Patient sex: M
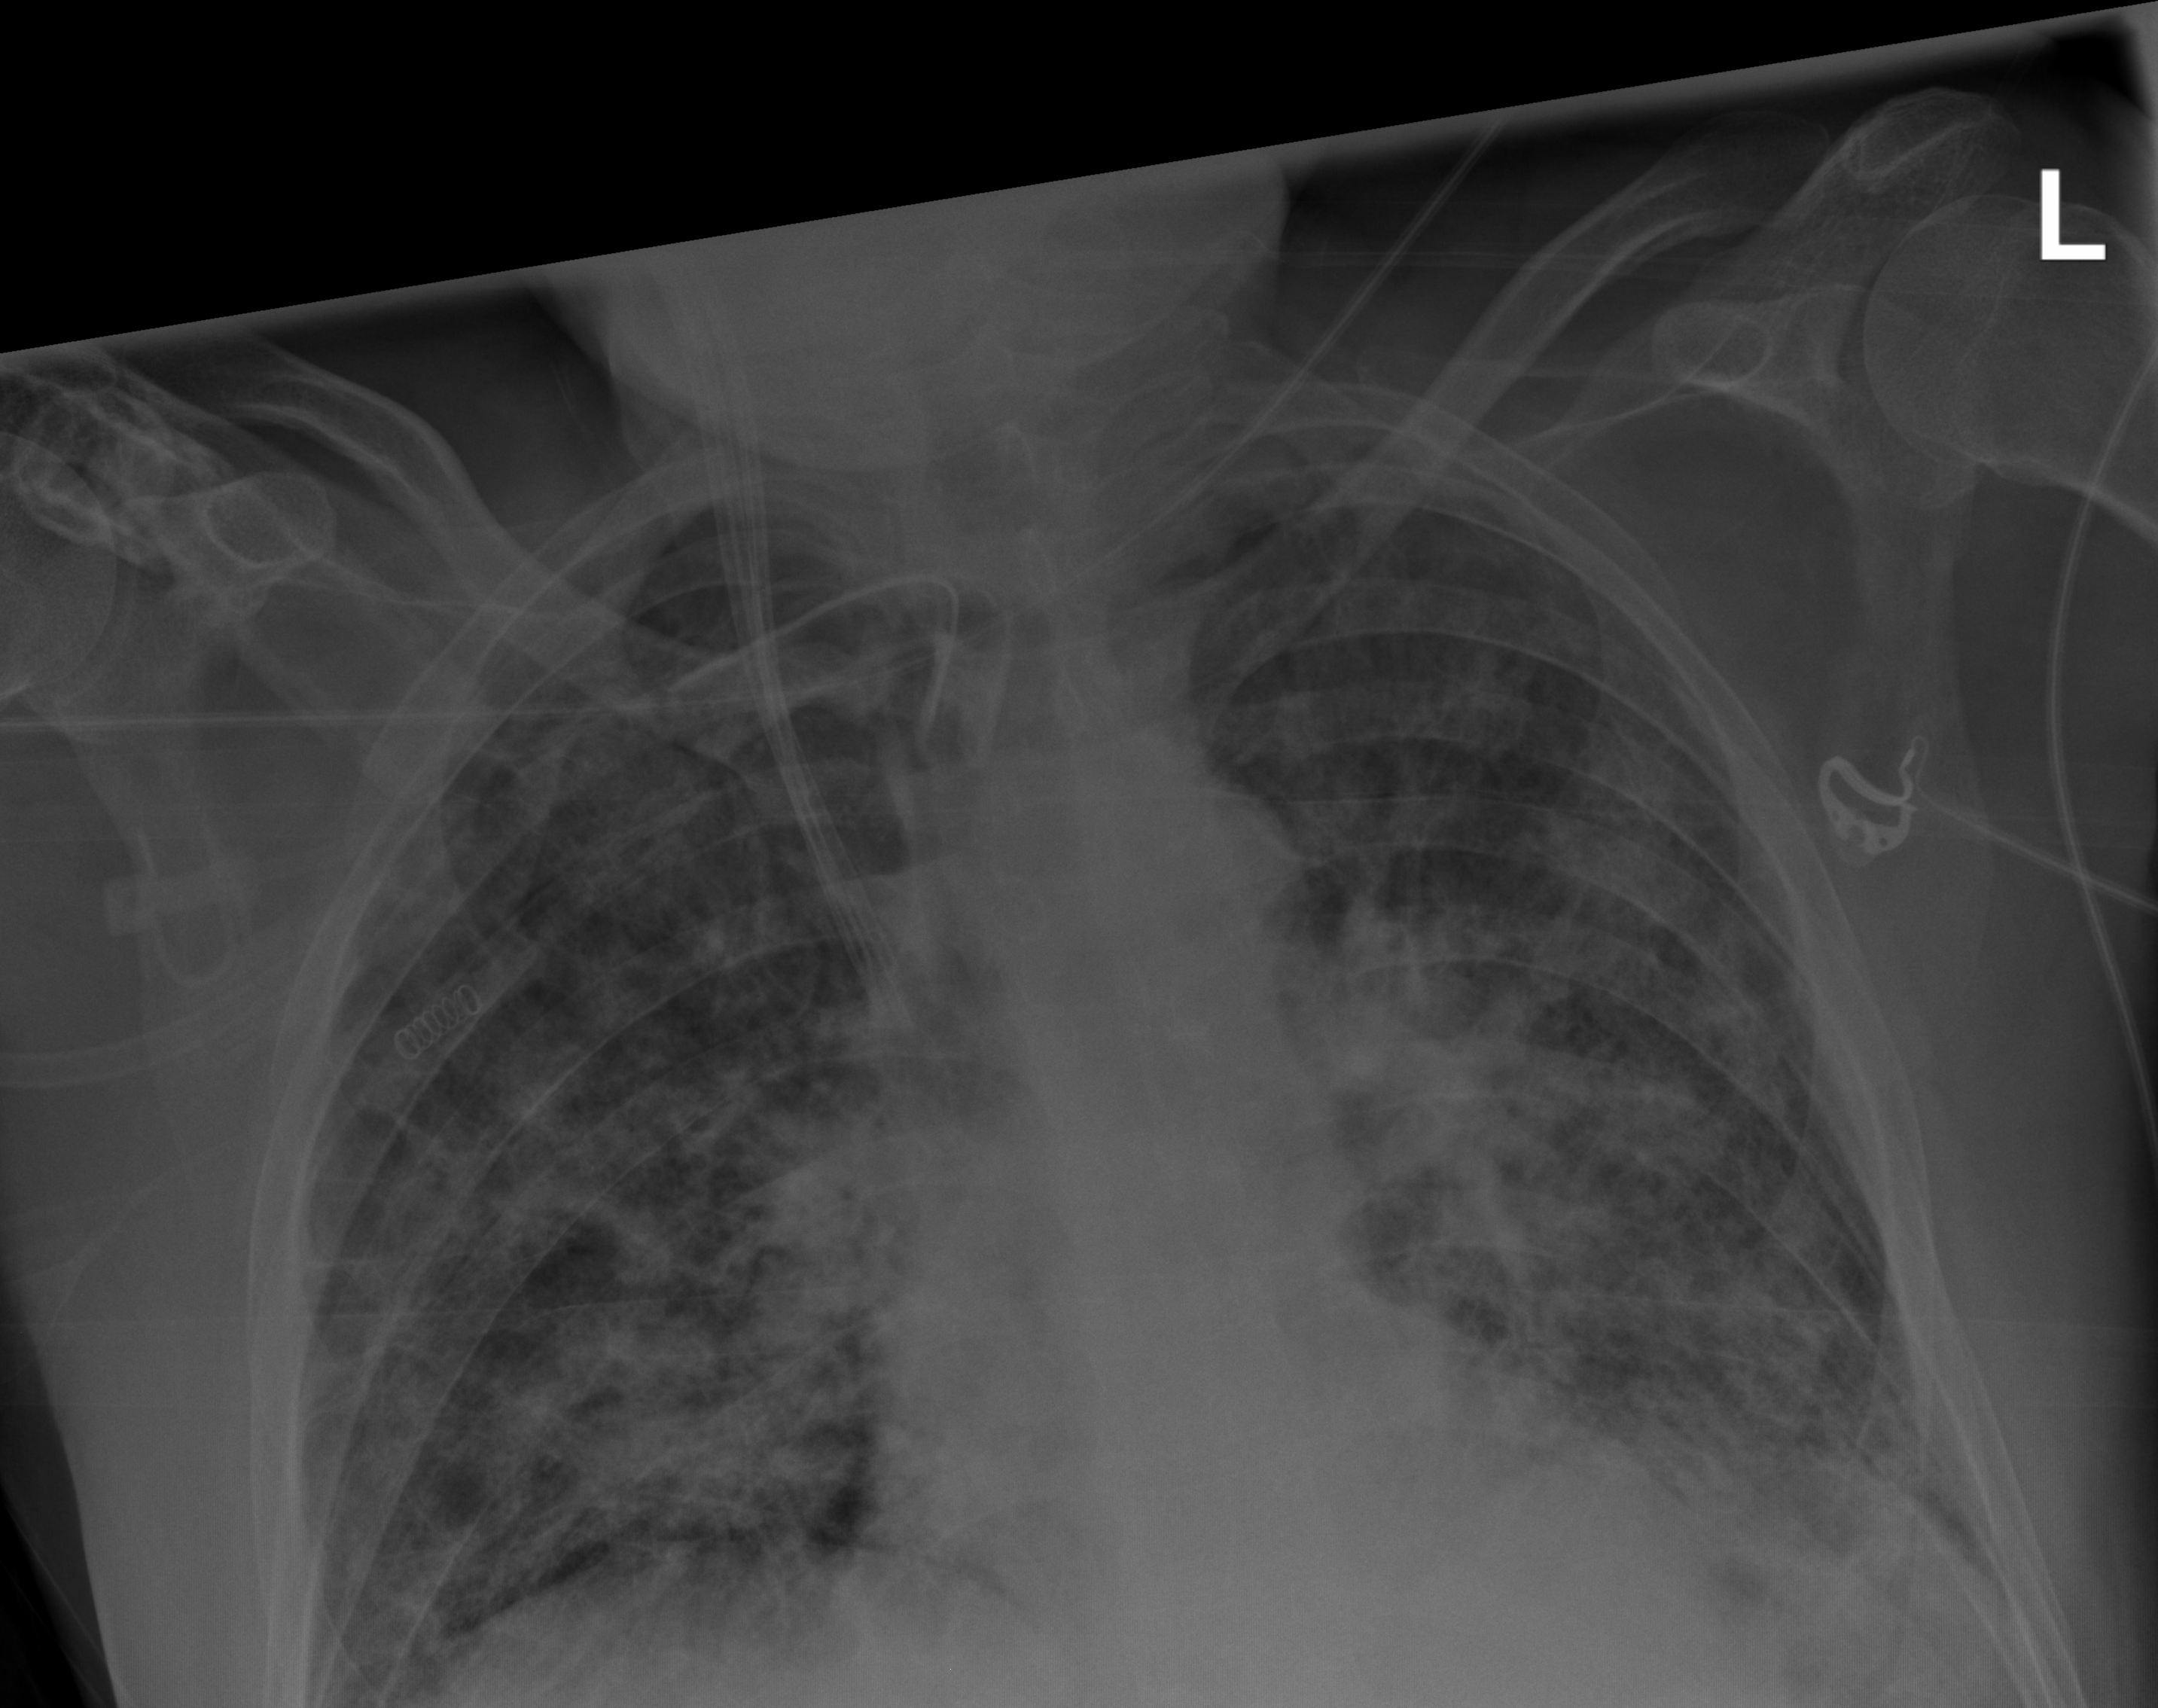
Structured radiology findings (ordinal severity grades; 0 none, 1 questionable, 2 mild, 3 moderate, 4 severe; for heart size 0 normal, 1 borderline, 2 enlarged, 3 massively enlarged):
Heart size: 0
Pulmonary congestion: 0
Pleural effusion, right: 0
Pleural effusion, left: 0
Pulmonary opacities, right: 3
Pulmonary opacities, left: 3
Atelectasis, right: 2
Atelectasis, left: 2